Question: Running a very simple query:
'''
SELECT TOP 10 *
FROM WH.dbo.vw_data m
ORDER BY DateCompleted
'''
Takes around 4 minutes.
96% of the execution is taken up by the following:

What does the warning mean and how is it interpretted?
The field 'DateCompleted' isn't indexed: does this mean unless we hit an alternative field with an index, or add an index to 'DateCompleted' it will always be slow?
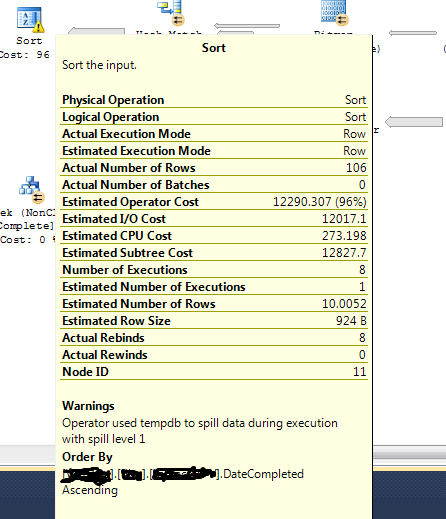
Answer: Definitely index 'DateCompleted'. You can see from the execution plan that 96% of the cost occurs when sorting this field, therefore it makes sense to add an index.
'''
CREATE NONCLUSTERED INDEX IX_DATE_COMPLETED
ON YourTable (DateCompleted);
'''